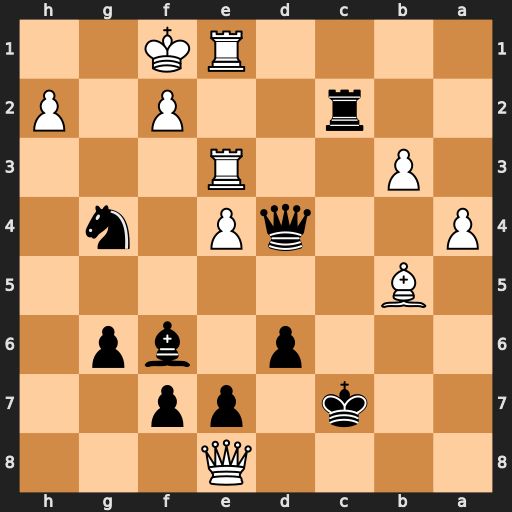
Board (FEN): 4Q3/2k1pp2/3p1bp1/1B6/P2qP1n1/1P2R3/2r2P1P/4RK2
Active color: b
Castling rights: -
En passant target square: -
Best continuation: Rxf2+ Kg1 Nxe3 Qd7+ Kb6 Qc6+ Ka5